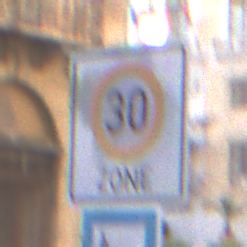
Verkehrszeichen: BeginnZone30
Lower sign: SackgasseRadverkehrFussgaengerDurchlaessig
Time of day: SunriseSunset
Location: Outdoor (Urban)
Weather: PartlyCloudy
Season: NotSpecified
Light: Natural